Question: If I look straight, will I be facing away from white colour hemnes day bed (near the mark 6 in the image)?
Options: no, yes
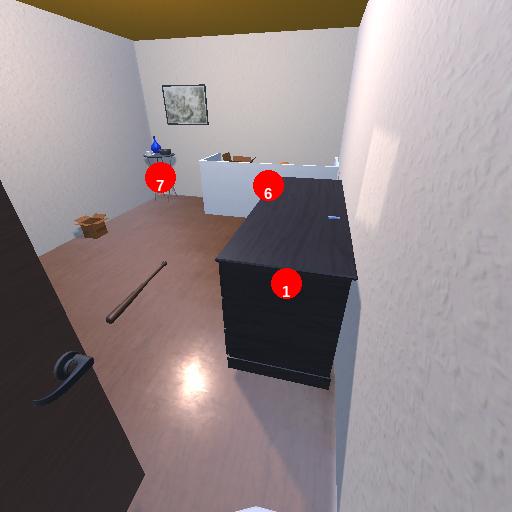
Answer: no